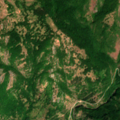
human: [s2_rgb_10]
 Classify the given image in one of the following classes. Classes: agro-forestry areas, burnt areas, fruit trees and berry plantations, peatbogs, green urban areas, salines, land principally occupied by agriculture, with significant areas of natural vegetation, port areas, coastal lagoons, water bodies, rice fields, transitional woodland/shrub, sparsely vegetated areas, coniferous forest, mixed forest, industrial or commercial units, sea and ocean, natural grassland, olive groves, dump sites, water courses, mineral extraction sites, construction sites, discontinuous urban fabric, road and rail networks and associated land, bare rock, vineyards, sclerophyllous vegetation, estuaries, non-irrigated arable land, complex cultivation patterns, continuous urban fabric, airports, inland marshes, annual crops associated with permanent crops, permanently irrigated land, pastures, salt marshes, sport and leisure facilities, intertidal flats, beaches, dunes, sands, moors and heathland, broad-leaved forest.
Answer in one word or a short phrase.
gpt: broad-leaved forest, natural grassland, transitional woodland/shrub